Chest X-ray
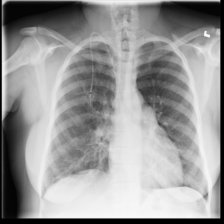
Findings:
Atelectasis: negative
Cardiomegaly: negative
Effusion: negative
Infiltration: negative
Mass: negative
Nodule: negative
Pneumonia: negative
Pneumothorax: negative
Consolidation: negative
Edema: negative
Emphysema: negative
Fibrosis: negative
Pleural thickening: negative
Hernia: negative